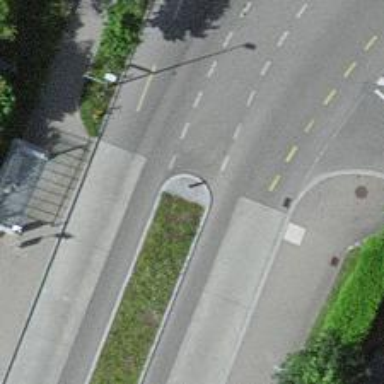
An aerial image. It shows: Bus stop with stop position for public transport.